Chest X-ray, PA view. Patient: 60 years old, sex M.
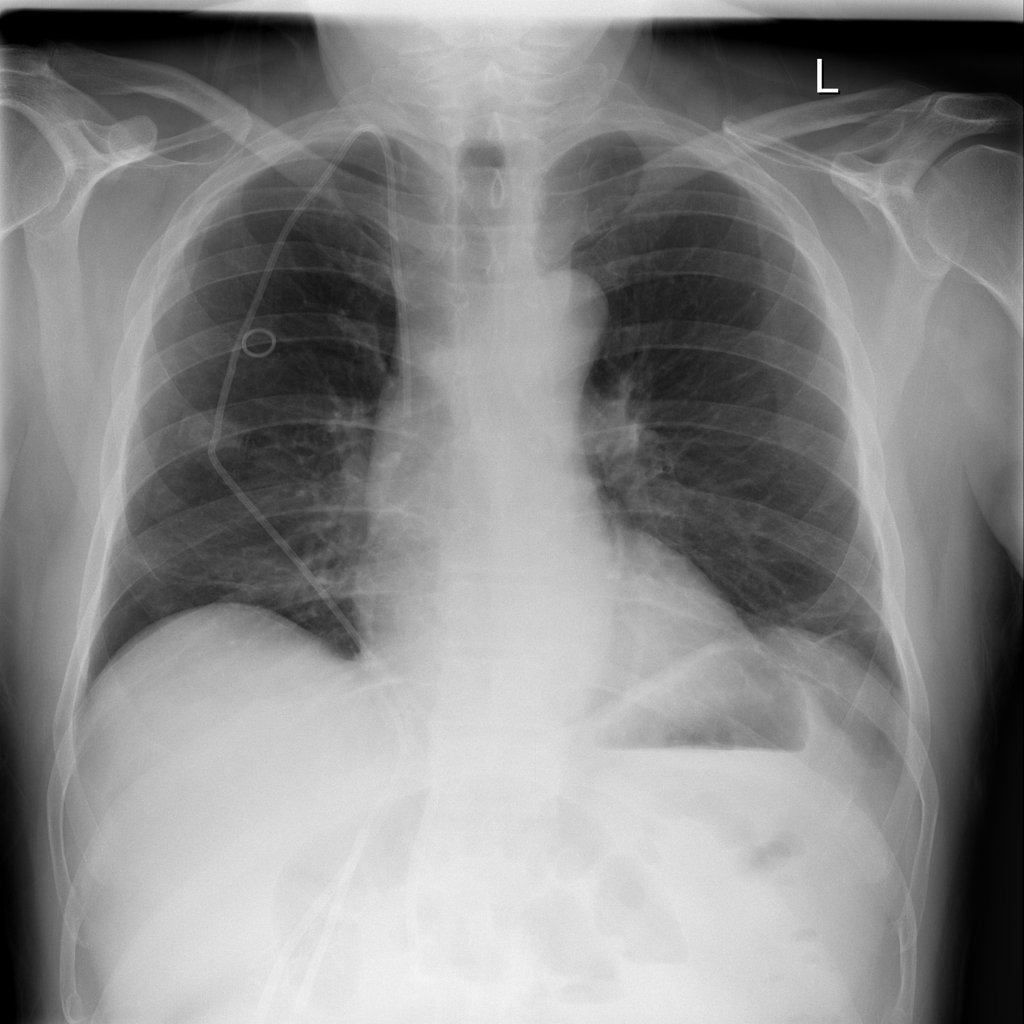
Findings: Atelectasis, Infiltration